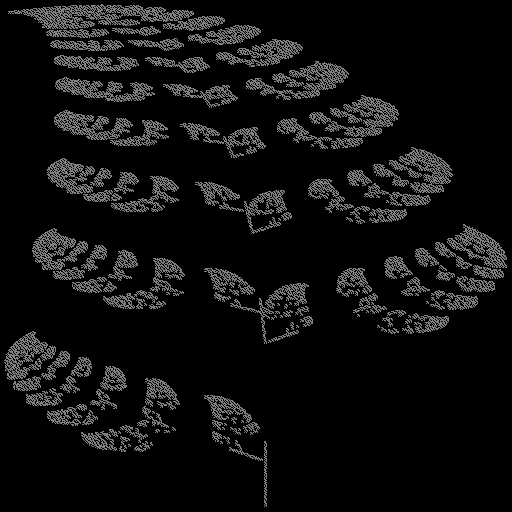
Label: spleenwort_fern